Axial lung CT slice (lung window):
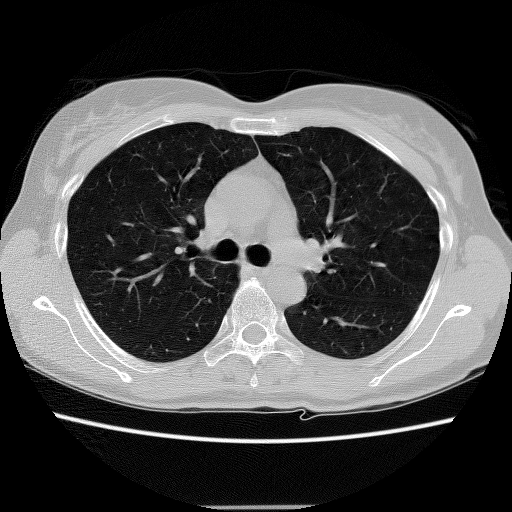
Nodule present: no